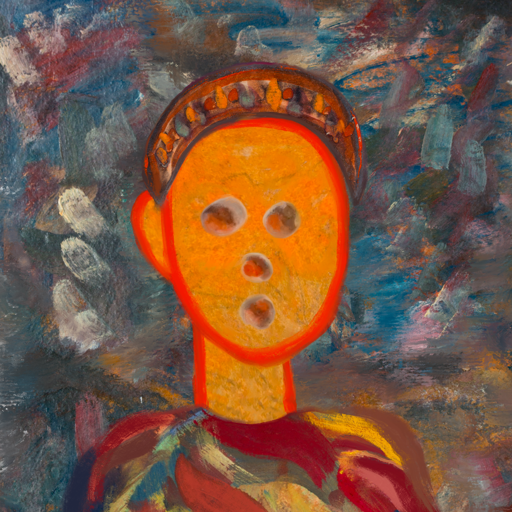
Background: Boggyland, Head And Neck Front: Sisters, Face Front: Rupkatha, Bust: Mother_And_Son_Son, Hair Front: Blank, Head Accessory: Hypocrite, Second Necklace: Blank, Necklace: Blank, Baby: Blank